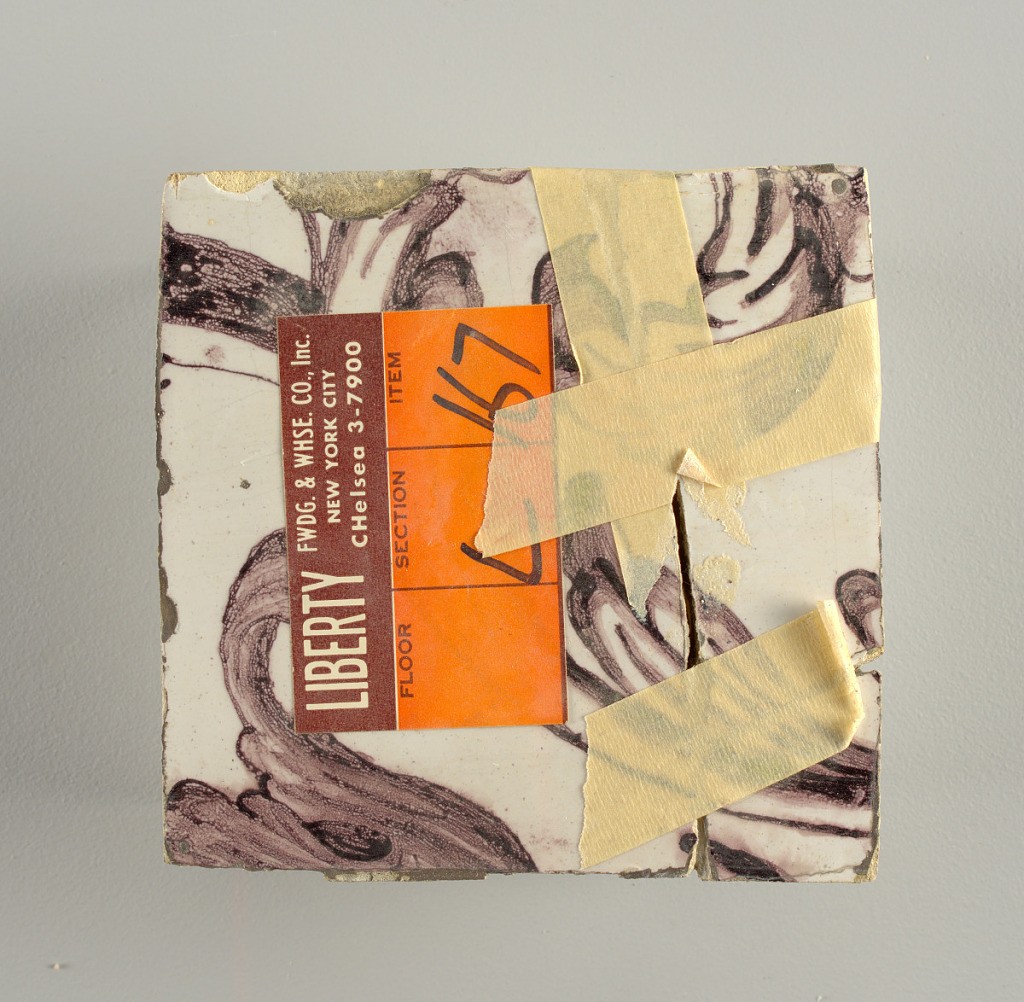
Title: Wall facing
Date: ca. 1725
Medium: Tin-glazed earthenware, underglaze
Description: Horizontal rectangle.  Thirty-seven tiles wide and twenty-one high with opening for door or window nineteen and one-half tiles high and twelve wide.  To left and right of opening, centered canopy above. Left, woman representing Hope, right, a sculputure urn.  Centered above opening, a mascaron.  Arabesque design of foliage.